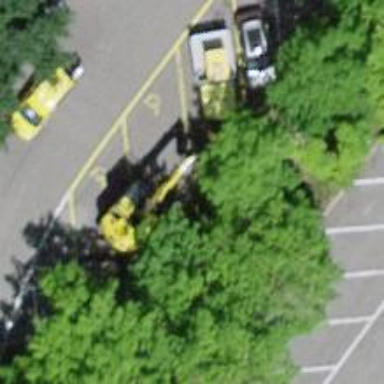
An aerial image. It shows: Charging station.